Field crop: tomato
Growth stage: 1
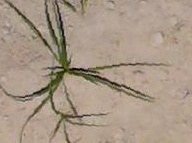
Species: cyperus